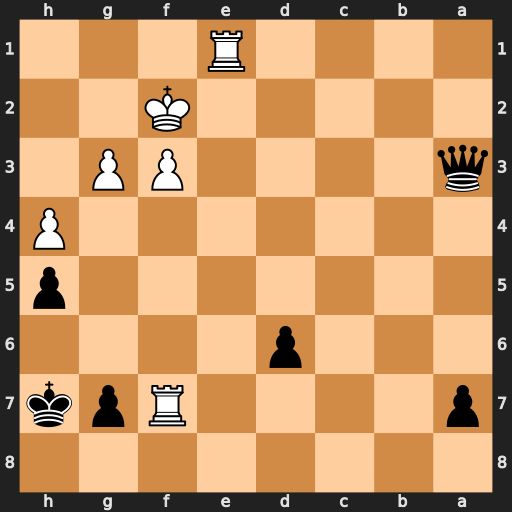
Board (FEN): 8/p4Rpk/3p4/7p/7P/q4PP1/5K2/4R3
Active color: b
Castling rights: -
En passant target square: -
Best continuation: Qa2+ Re2 Qxf7